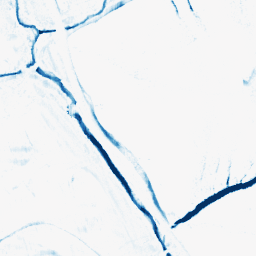
Category: morphological
Decomposition family: morphological_rect
Decomposition parameters: operation: closing
width: 5
height: 10
Upsampling method: bicubic
Upsampling parameters: scale: 2
Upsampling scale: 2